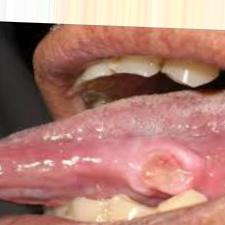
Condition: Mouth Ulcer